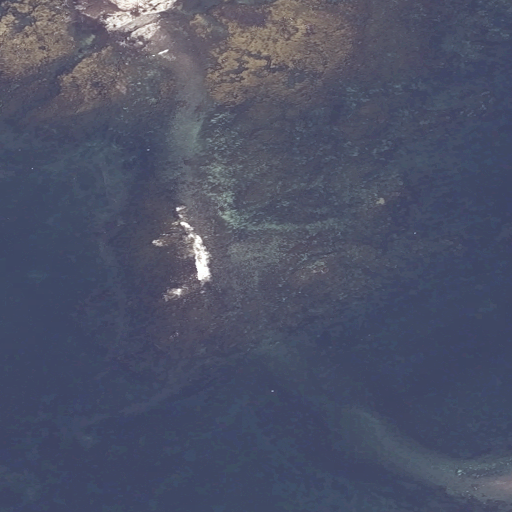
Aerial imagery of bar in Maine named Baker Island Bar containing open water and herbaceous wetlands